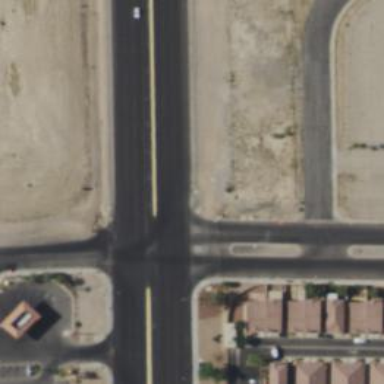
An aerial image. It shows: Primary road with asphalt surface.